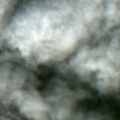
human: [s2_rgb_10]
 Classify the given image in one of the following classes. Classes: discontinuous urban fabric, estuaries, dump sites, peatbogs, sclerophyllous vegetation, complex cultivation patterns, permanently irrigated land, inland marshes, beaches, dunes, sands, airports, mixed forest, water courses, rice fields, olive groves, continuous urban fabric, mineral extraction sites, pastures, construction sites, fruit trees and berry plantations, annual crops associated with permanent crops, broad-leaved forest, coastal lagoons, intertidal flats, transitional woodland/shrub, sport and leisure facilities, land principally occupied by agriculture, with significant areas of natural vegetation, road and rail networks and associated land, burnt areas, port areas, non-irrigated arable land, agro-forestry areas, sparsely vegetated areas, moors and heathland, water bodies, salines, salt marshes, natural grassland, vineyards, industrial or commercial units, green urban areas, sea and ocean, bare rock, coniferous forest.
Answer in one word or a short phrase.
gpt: pastures, coniferous forest